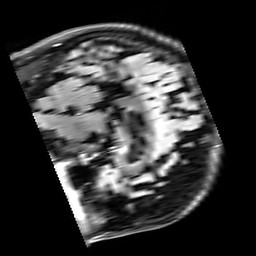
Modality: FLAIR
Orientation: sagittal
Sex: male
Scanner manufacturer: siemens
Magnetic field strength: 3 T
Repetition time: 10 s
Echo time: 0.09 s